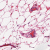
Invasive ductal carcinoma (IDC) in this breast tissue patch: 0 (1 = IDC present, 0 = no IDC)